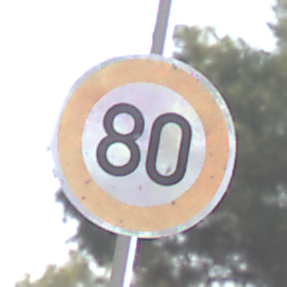
Verkehrszeichen: Geschwindigkeit80
Umgebung: Outdoor, Nature
Tageszeit: MorningAfternoon
Wetter: PartlyCloudy
Licht: Natural
Jahreszeit: NotSpecified
Kontrast: HighContrast